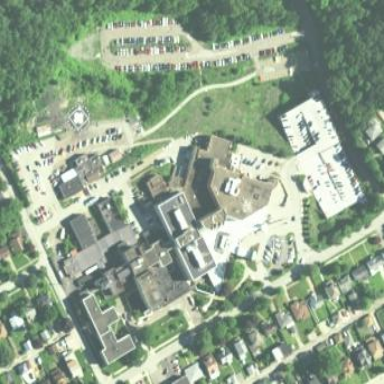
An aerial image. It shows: Hospital providing healthcare services.